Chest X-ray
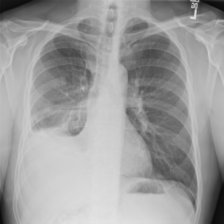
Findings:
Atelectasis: positive
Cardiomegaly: negative
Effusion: positive
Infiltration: negative
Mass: negative
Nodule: negative
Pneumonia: negative
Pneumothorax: negative
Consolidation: negative
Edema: negative
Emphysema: negative
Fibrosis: negative
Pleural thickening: negative
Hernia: negative